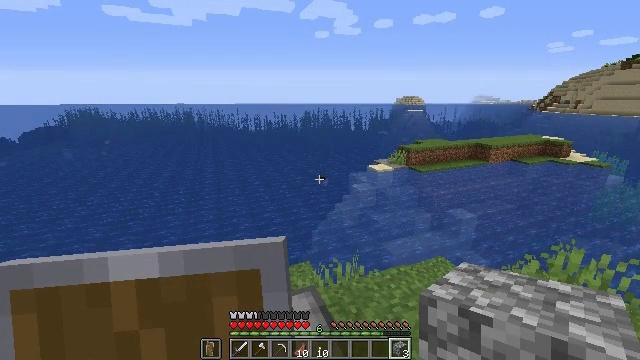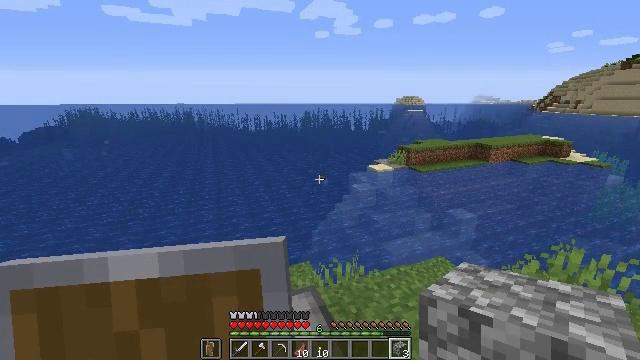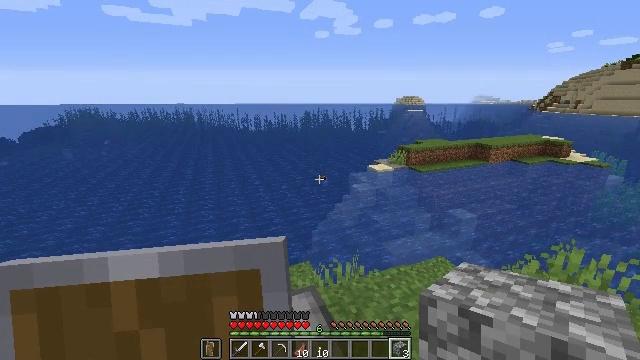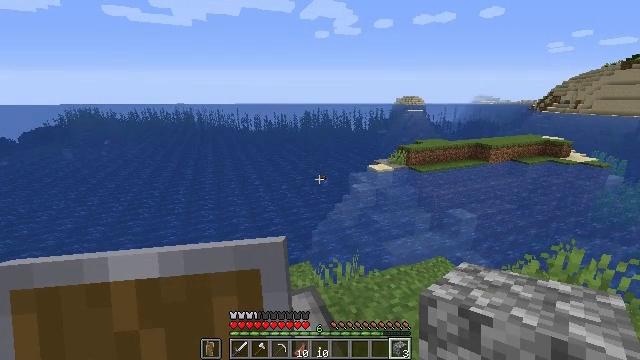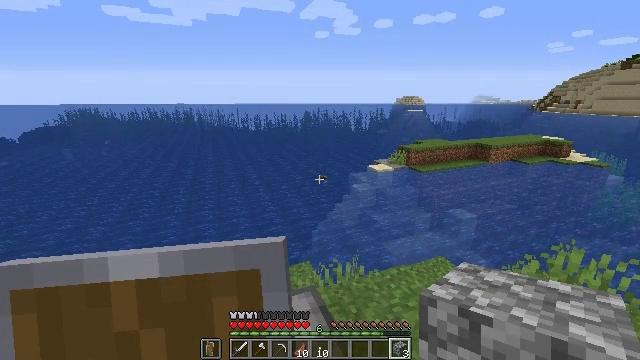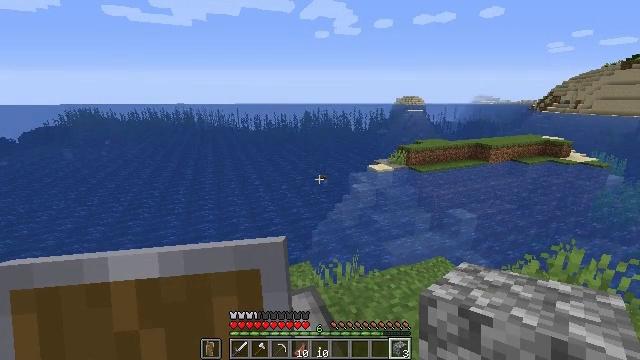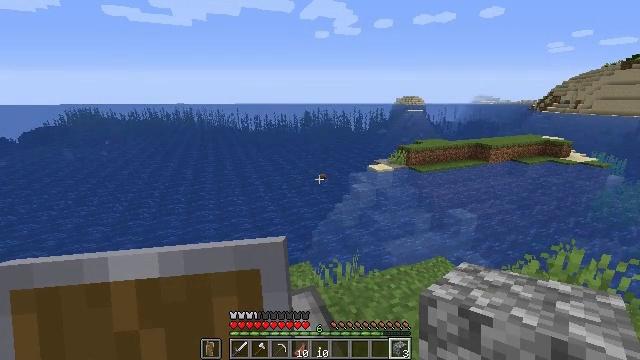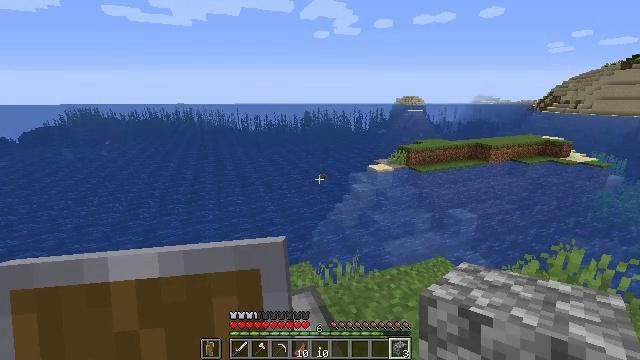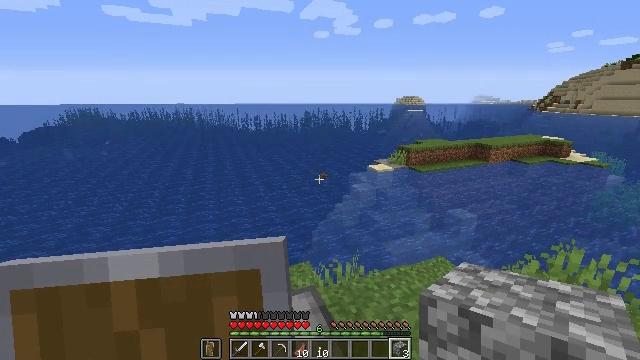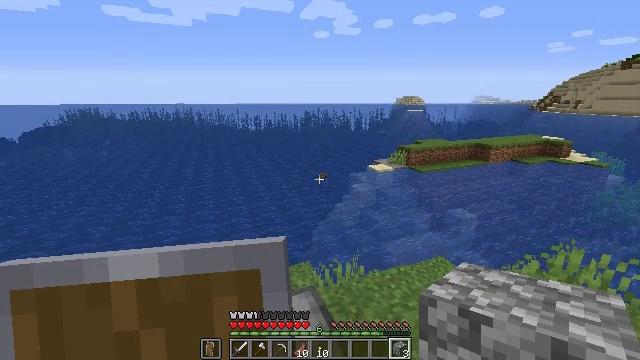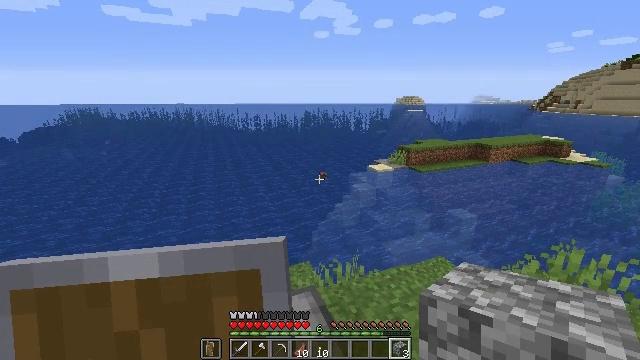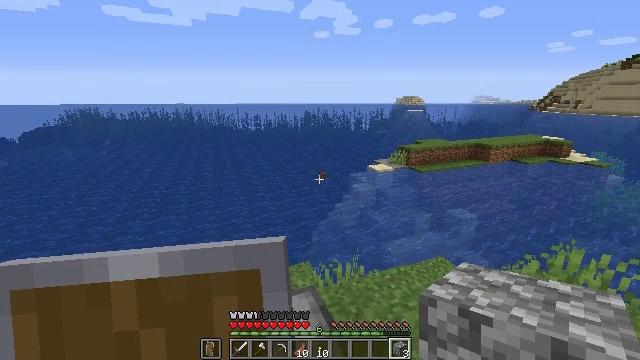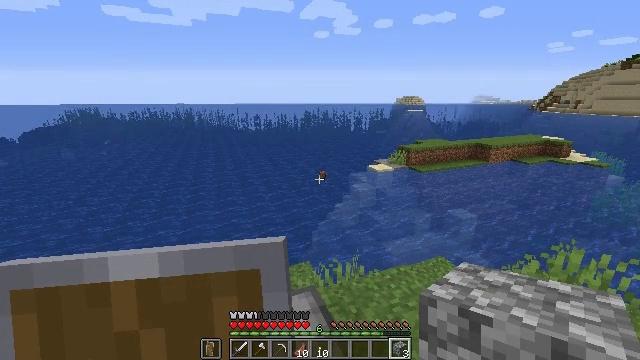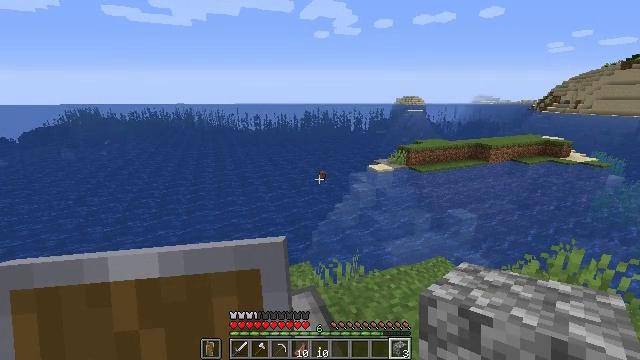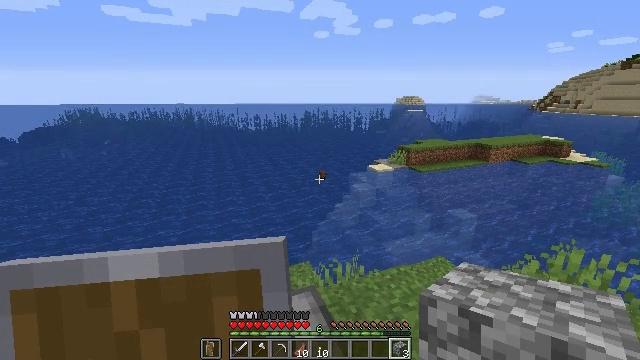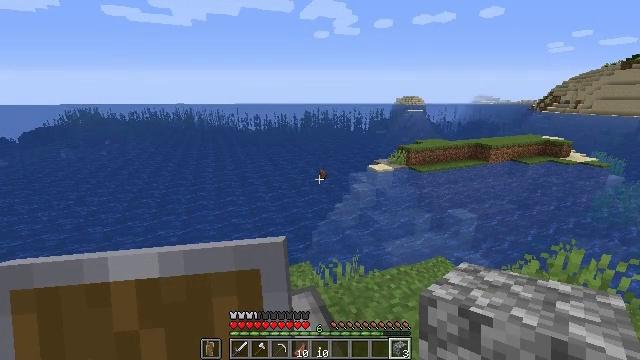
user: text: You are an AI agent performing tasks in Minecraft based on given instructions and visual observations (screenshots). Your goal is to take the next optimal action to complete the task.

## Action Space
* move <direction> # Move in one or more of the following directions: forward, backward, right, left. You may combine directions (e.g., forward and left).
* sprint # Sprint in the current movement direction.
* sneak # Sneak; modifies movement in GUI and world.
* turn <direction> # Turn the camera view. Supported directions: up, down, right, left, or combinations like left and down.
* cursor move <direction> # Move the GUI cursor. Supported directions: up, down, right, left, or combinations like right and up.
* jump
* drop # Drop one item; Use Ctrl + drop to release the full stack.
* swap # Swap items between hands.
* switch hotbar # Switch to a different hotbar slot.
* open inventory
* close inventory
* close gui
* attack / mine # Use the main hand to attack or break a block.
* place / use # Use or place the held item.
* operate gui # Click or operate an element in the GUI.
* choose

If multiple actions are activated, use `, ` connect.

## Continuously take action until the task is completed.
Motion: motion action
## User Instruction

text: Open crafting interface and create a spruce boat with planks.
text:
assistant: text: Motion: no_op
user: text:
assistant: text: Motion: no_op
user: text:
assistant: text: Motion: no_op
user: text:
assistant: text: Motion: no_op
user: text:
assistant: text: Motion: no_op
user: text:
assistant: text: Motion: no_op
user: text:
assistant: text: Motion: no_op
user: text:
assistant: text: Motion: no_op
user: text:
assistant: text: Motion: no_op
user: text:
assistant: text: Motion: no_op
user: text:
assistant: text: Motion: no_op
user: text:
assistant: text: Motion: no_op
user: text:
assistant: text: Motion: no_op
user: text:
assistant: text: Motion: no_op
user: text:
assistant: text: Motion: no_op
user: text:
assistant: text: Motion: no_op
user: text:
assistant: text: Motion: no_op
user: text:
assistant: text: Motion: move right
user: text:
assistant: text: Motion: move right
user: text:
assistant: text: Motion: move right
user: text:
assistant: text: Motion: move right
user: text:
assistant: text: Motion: move right
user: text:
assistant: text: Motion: move right
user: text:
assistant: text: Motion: move forward and move right
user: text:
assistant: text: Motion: move forward and move right
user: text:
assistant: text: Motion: move forward
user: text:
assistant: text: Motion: move forward
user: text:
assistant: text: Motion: move forward
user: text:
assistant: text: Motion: move forward
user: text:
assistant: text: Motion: move forward